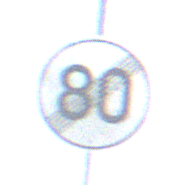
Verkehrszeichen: EndeGeschwindigkeit80
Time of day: SunriseSunset
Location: Outdoor (Nature)
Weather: PartlyCloudy
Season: NotSpecified
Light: Natural